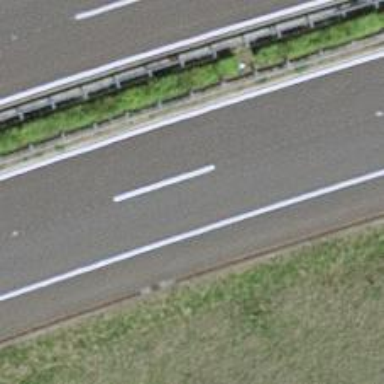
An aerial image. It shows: Asphalt motorway.